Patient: sex M, age 70
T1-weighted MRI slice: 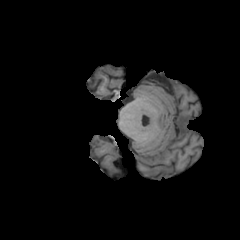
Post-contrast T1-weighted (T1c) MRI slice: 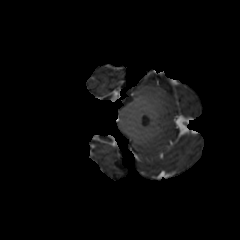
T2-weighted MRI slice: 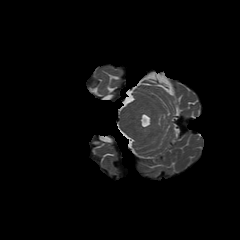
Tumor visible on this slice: no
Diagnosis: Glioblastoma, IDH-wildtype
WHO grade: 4